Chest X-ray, PA view. Patient: 61 years old, sex F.
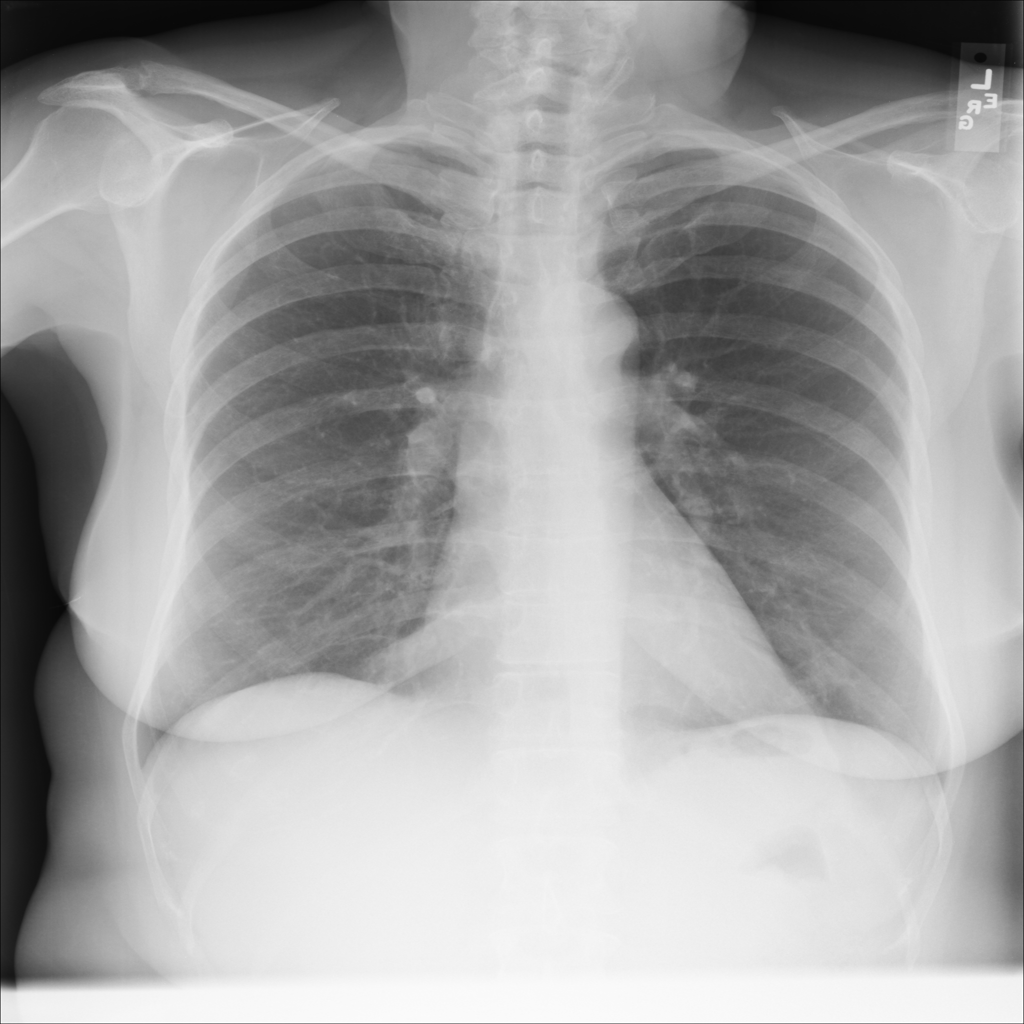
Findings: No Finding